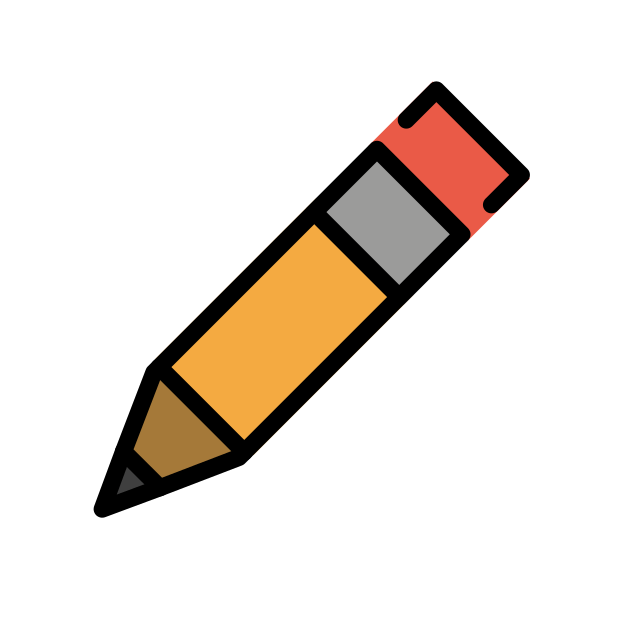
Emoji: ✏
Name: pencil
Unicode: 0x270f